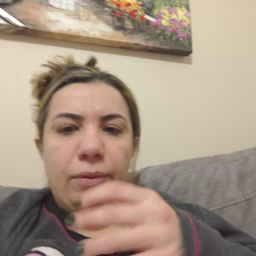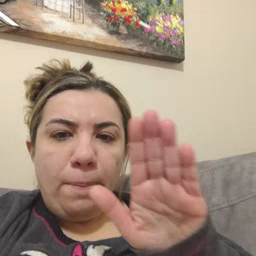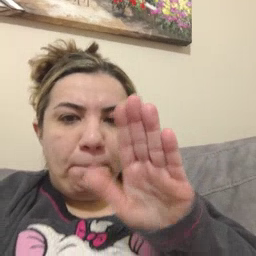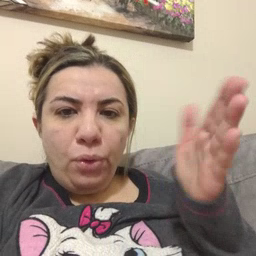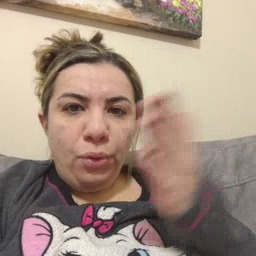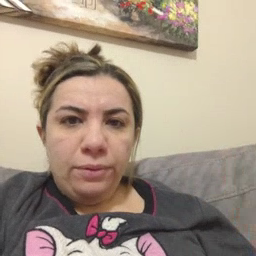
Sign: book